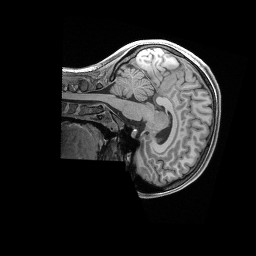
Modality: T1w
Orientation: sagittal
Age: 21
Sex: female
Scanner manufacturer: siemens
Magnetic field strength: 3 T
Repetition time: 2.4 s
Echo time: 0.00228 s